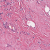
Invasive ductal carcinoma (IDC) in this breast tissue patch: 0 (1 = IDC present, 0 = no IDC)